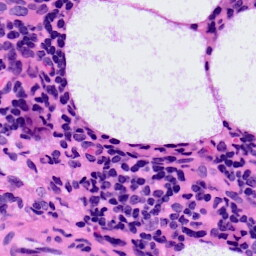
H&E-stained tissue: LymphNode